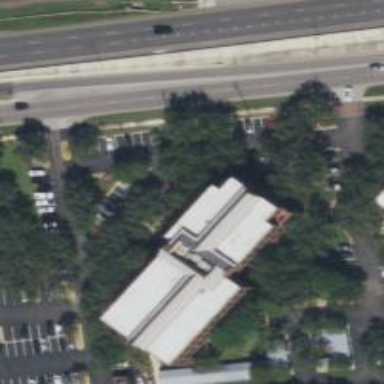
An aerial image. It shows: Healthcare clinic.